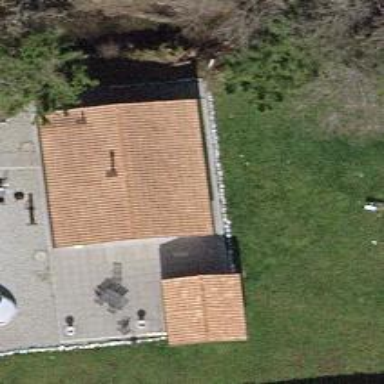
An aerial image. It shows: Simple and straightforward house.